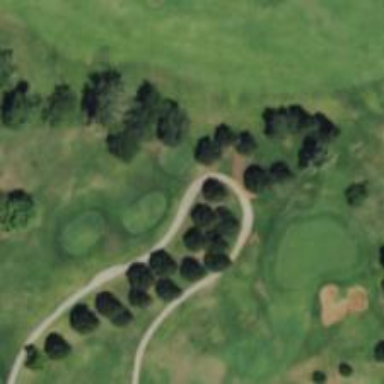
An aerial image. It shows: Golf tee.